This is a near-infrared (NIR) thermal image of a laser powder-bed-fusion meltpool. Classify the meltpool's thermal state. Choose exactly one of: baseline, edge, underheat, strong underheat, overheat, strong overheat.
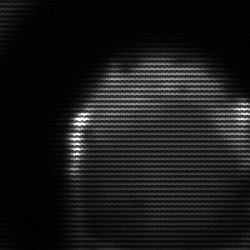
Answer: edge